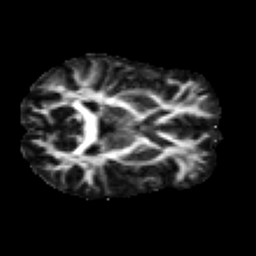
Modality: FA
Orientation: axial
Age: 30
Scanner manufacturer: siemens
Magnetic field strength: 3 T
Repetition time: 2.2 s
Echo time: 0.084 s